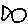
Label: fish